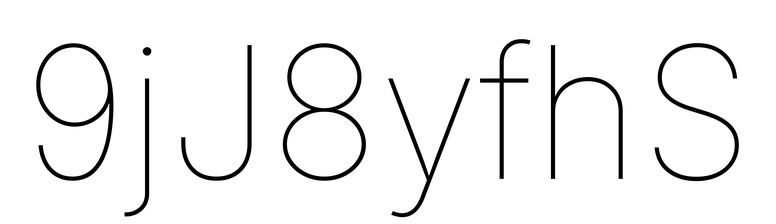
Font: Inter_Thin